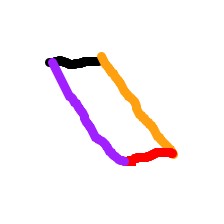
Shape: parallelogram